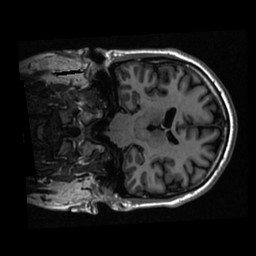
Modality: T1w
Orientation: coronal